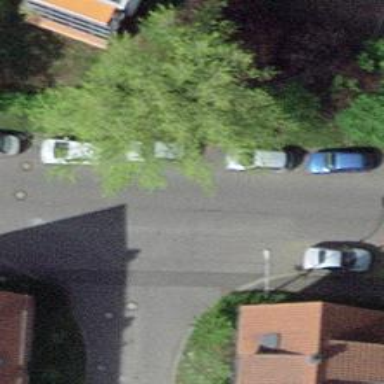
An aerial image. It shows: Living street.